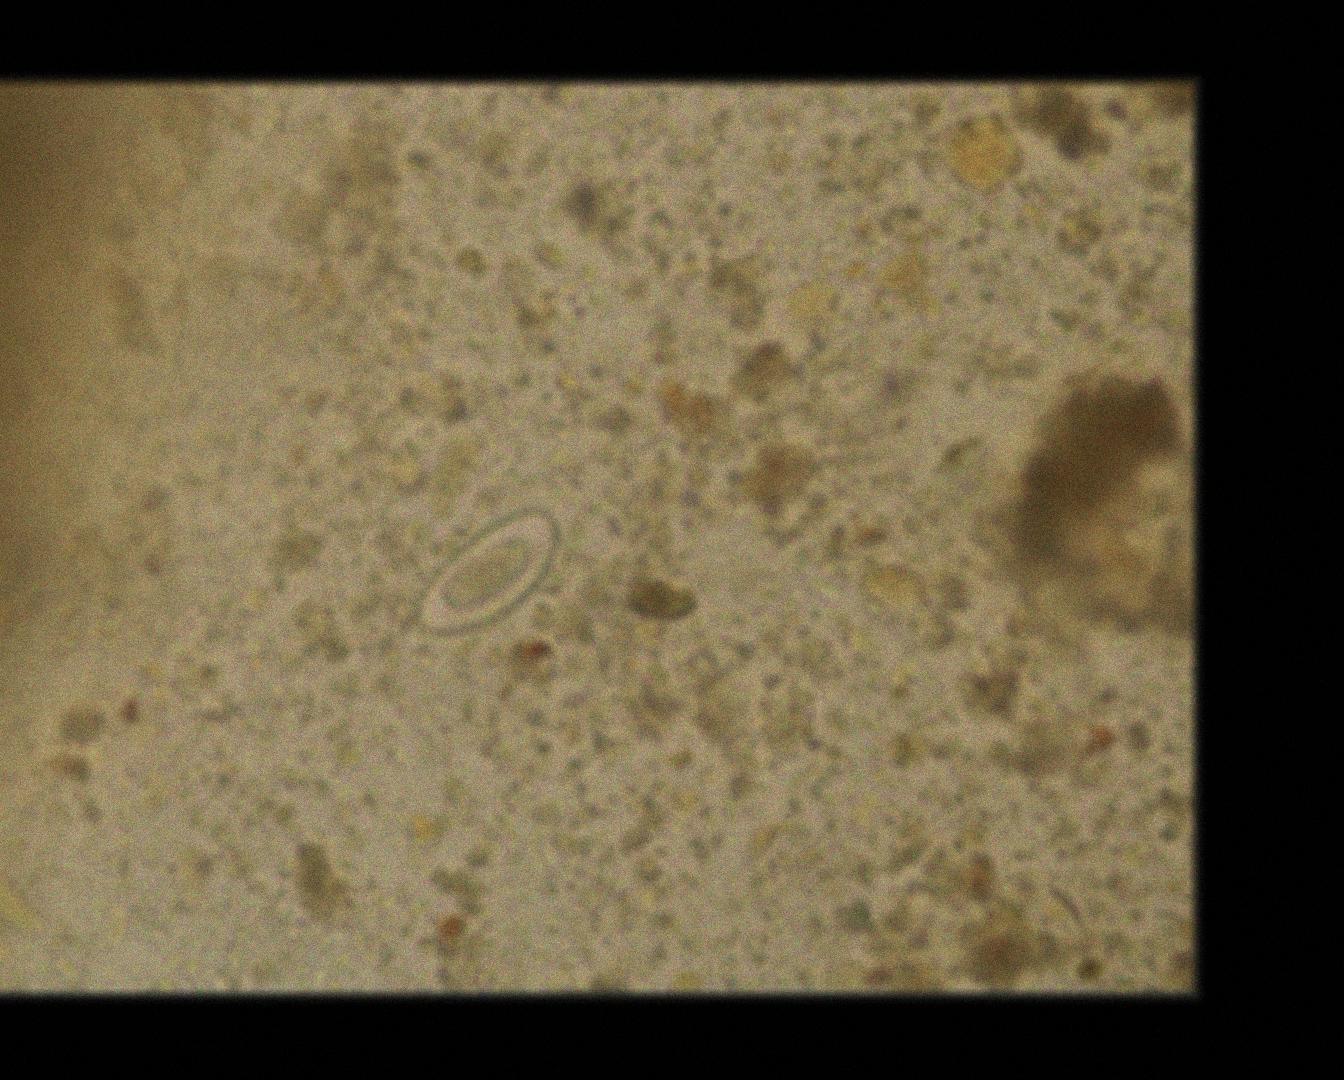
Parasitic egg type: Enterobius vermicularis